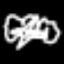
Label: airplane